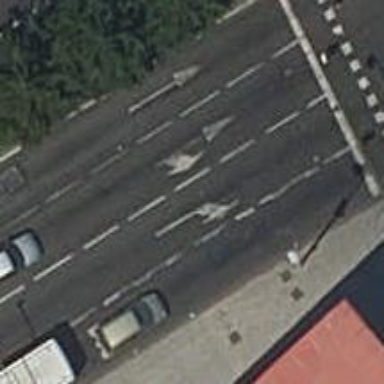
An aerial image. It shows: Road with traffic signals.